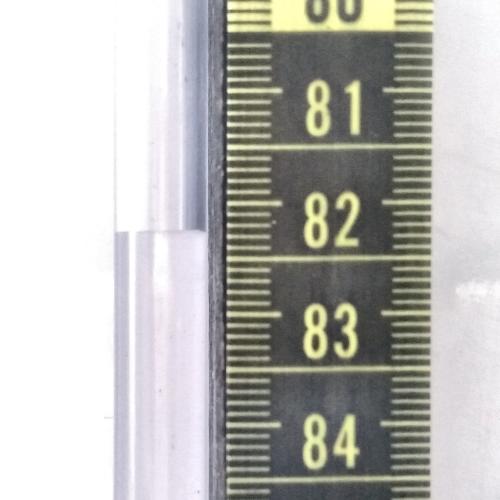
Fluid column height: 82.3 cm